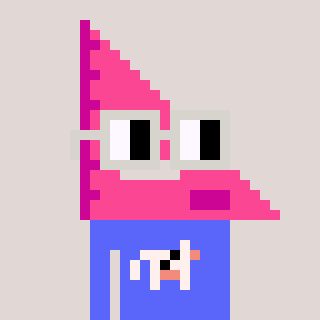
a pixel art character with square light gray glasses, a squadron ruler-shaped head and a purple-colored body on a warm background